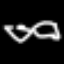
Label: squiggle